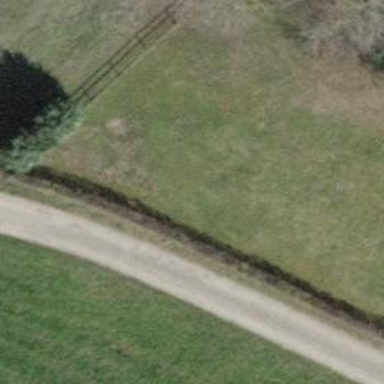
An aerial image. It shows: Hedge acting as barrier.